Aerial crown-view tile of a tropical tree (Barro Colorado Island, Panama), acquired 20250818:
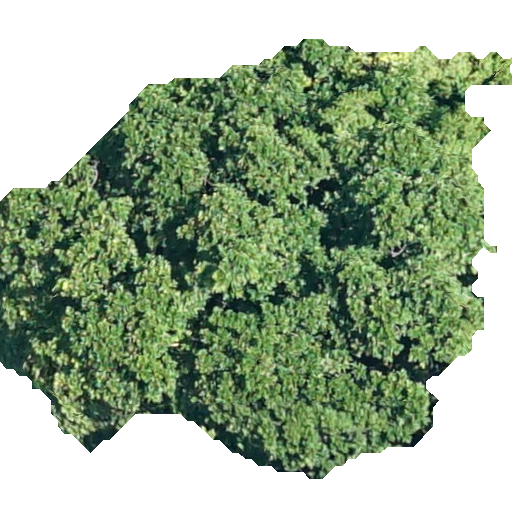
Species: Anacardium excelsum
GBIF accepted scientific name: Anacardium excelsum
Crown area: 235.92 m²